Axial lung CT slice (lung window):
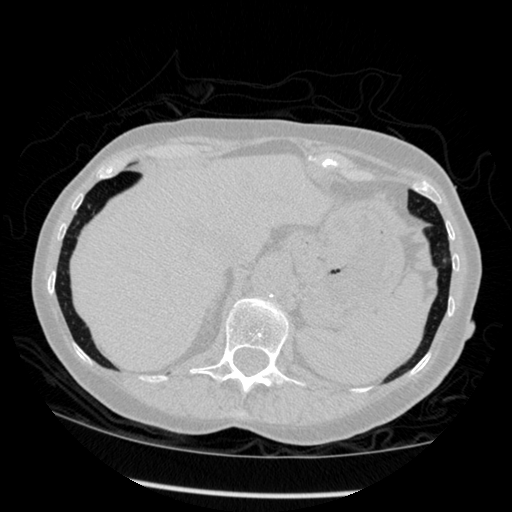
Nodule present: no